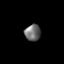
Tissue: lung
Cell type: Epithelial cells
Senescence score: 0.1274
Nuclear area (px): 256
Mean DAPI intensity: 110.316